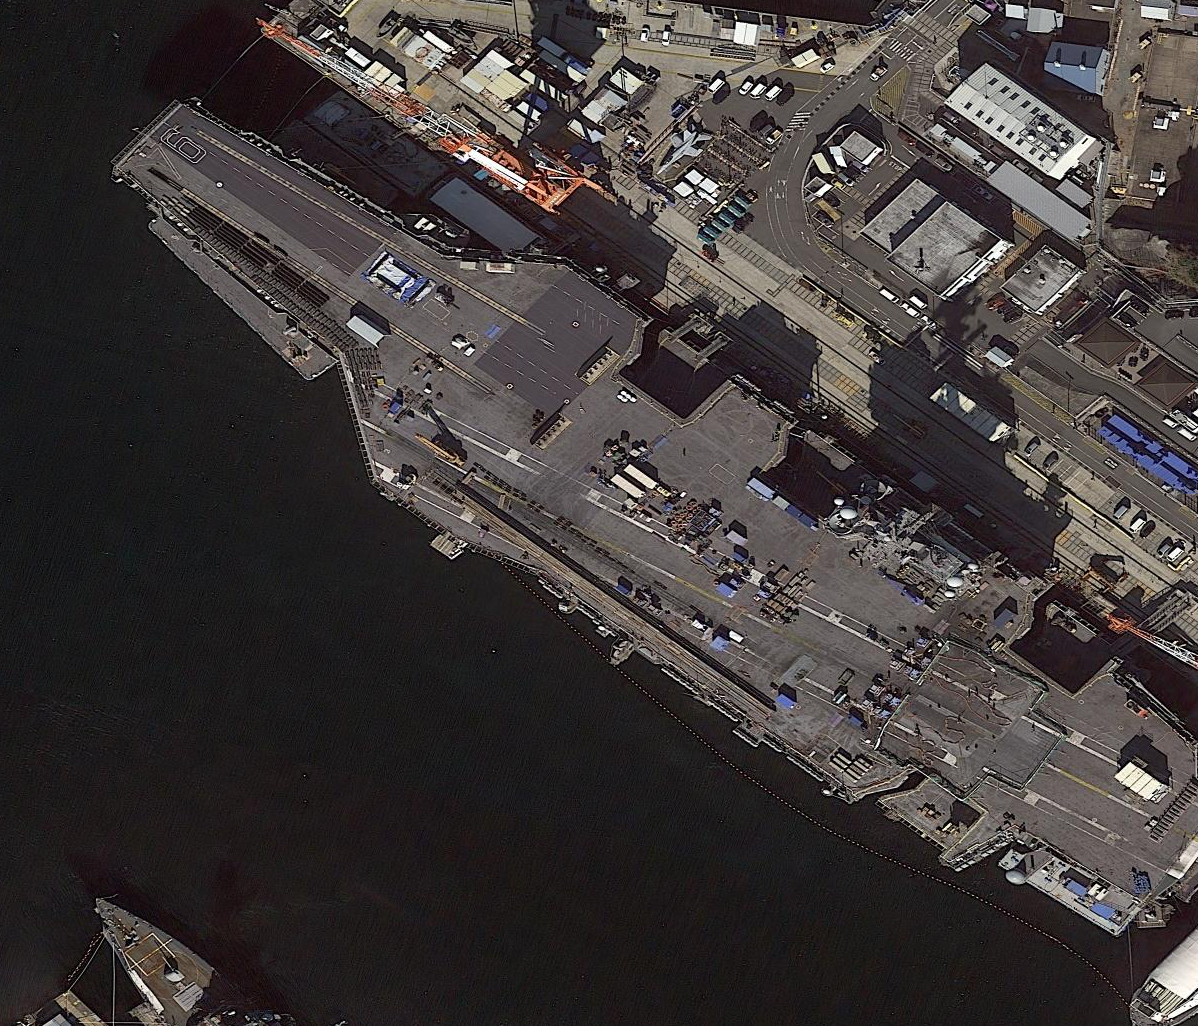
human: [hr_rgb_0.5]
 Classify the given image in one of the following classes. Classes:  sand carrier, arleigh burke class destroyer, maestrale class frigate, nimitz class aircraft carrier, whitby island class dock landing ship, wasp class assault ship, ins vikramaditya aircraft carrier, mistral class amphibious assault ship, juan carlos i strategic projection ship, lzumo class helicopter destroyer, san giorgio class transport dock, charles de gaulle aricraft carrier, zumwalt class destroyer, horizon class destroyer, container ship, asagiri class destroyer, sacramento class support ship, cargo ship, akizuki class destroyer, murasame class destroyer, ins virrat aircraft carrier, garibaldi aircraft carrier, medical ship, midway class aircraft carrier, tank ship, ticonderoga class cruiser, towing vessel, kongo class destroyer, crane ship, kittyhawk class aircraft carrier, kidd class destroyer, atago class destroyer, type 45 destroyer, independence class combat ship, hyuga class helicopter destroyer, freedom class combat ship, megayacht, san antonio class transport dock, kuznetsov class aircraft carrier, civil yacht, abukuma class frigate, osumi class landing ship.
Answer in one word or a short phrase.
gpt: Nimitz class aircraft carrier